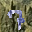
Label: 7